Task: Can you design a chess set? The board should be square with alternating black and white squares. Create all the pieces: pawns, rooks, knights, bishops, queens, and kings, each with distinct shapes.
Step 3557:
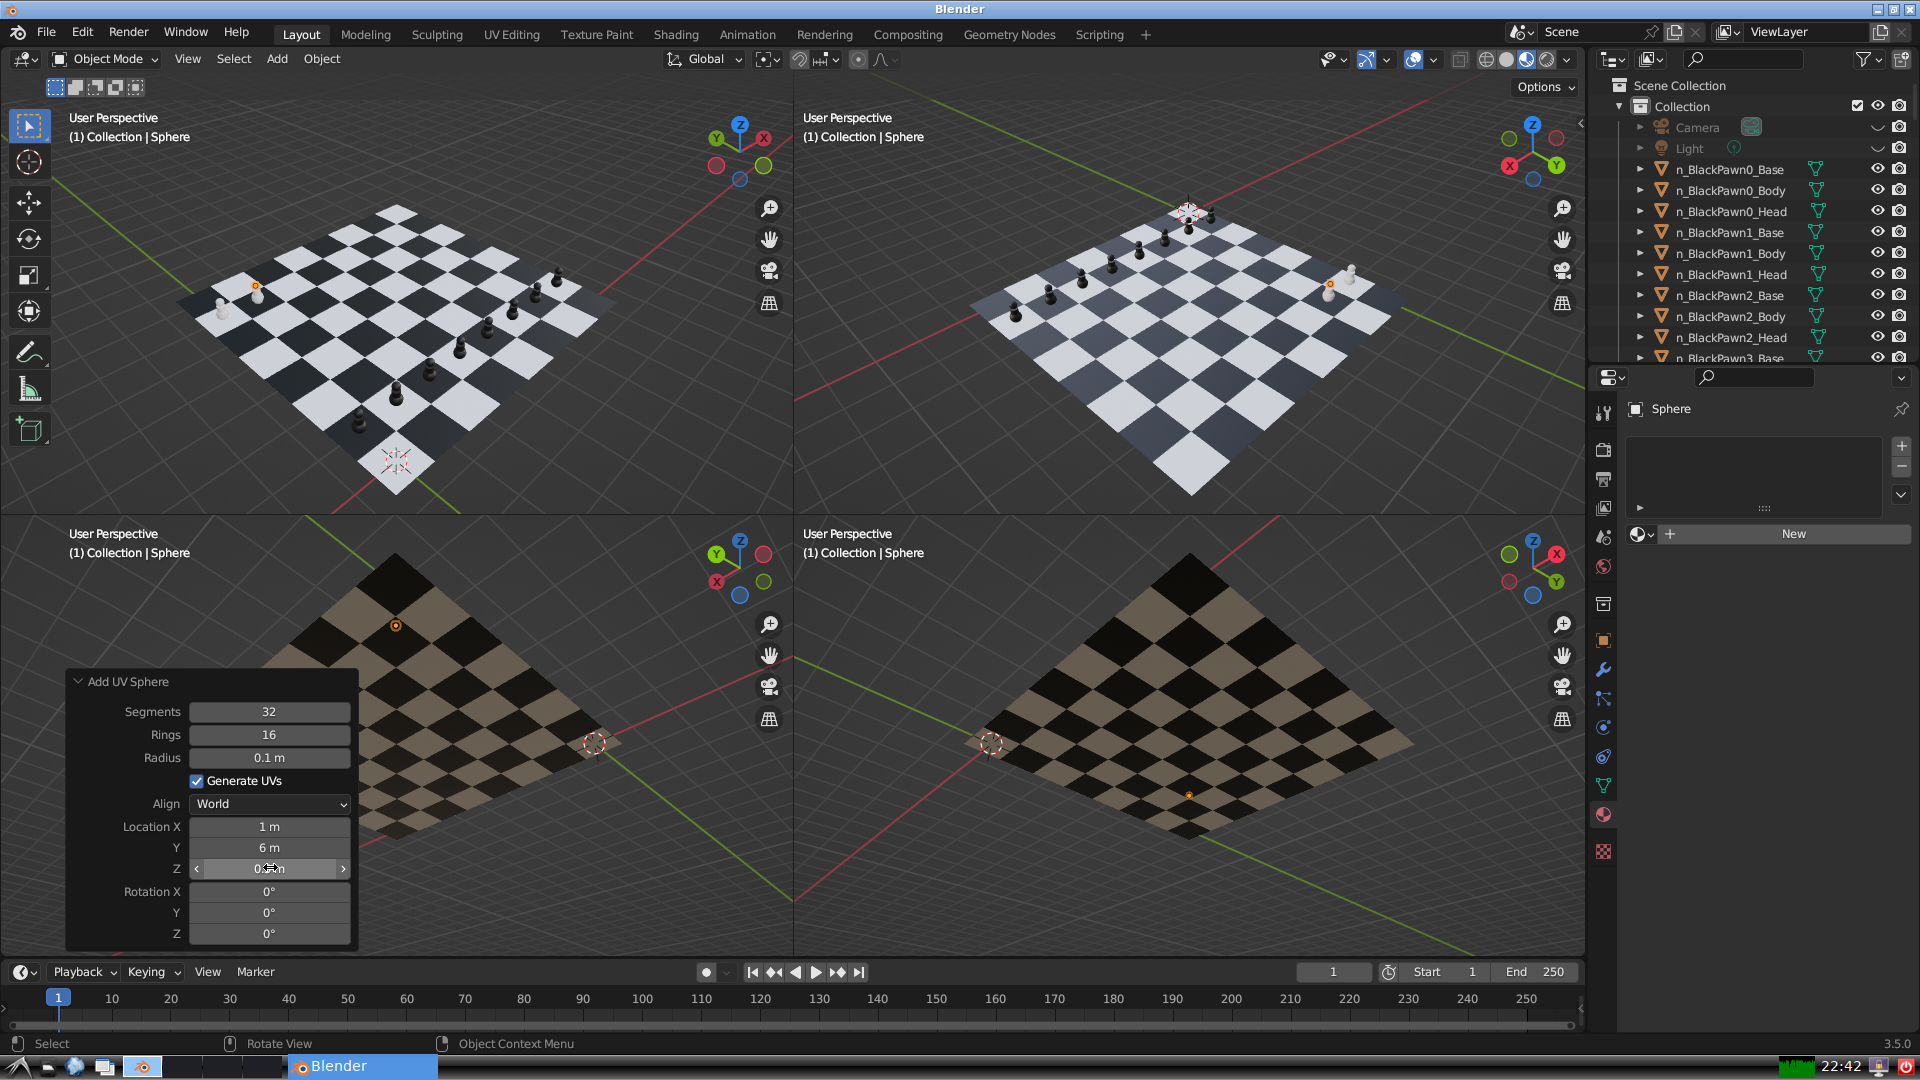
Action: {"mouse_move": [960, 540]}